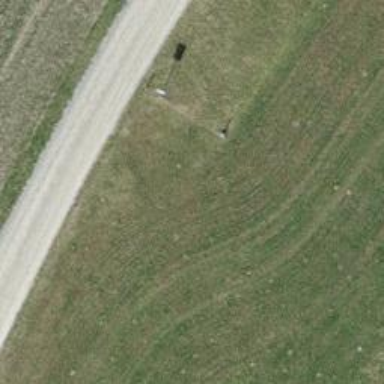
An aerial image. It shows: Fence.